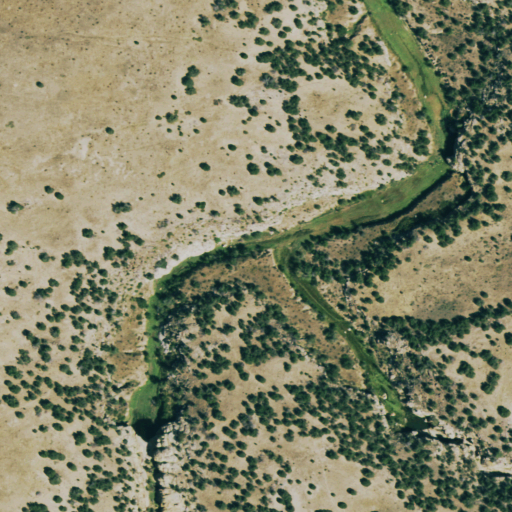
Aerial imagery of valley in Colorado named Tinaja Canyon containing shrub, grassland, and evergreen forest